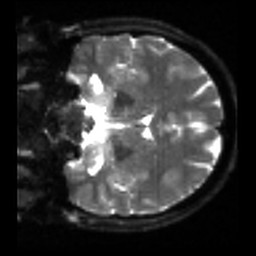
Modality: sbref
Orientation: coronal
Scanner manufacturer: siemens
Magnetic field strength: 3 T
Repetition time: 4 s
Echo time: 0.0594 s